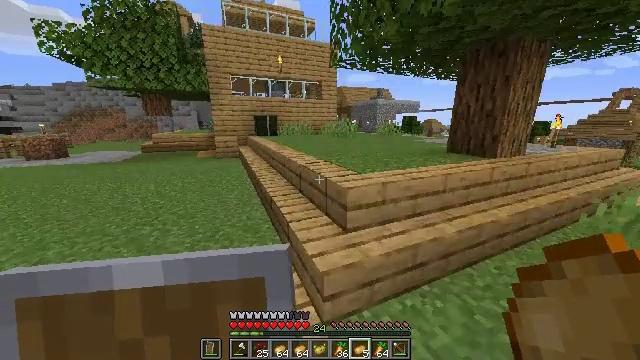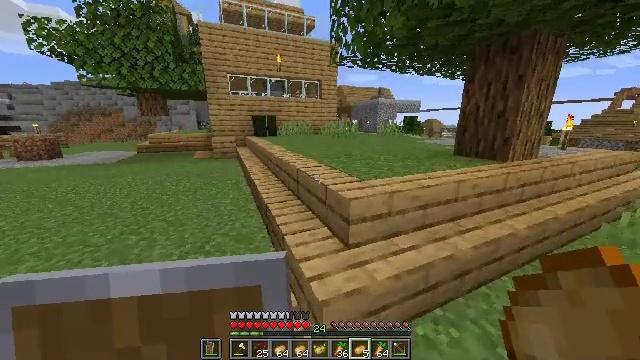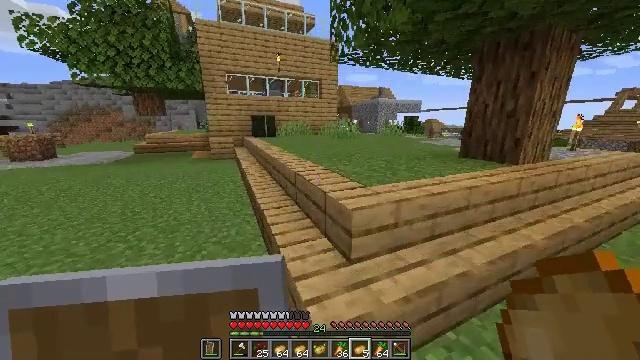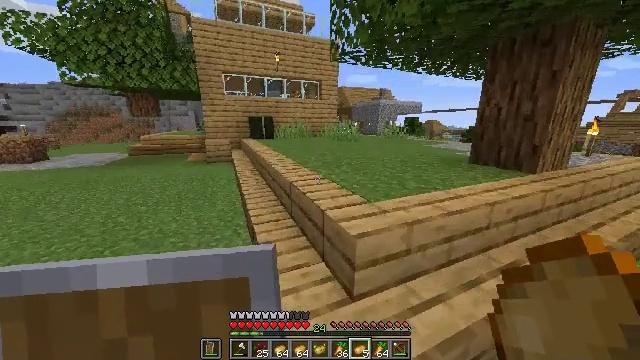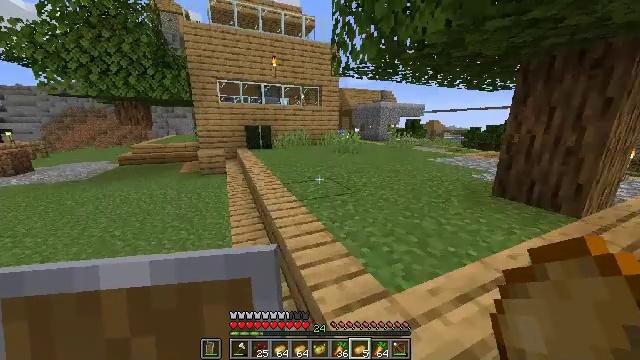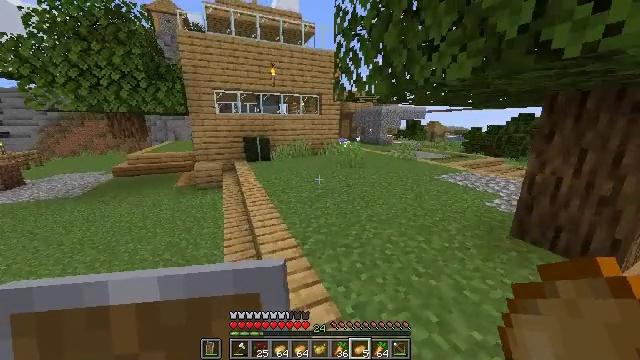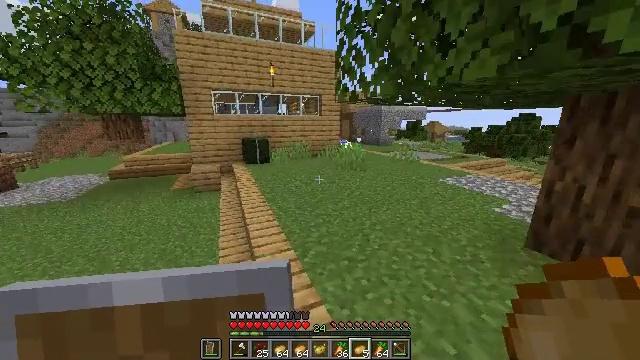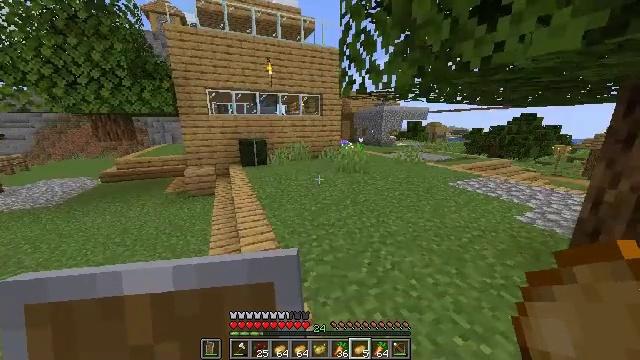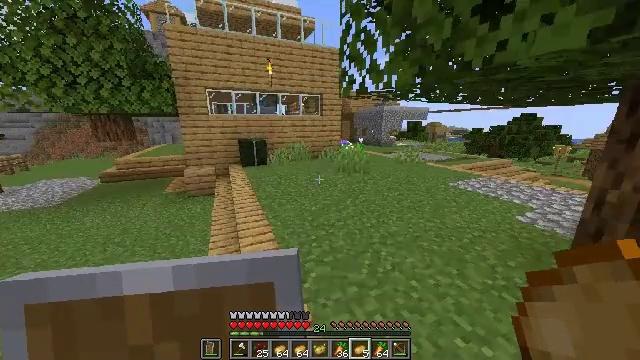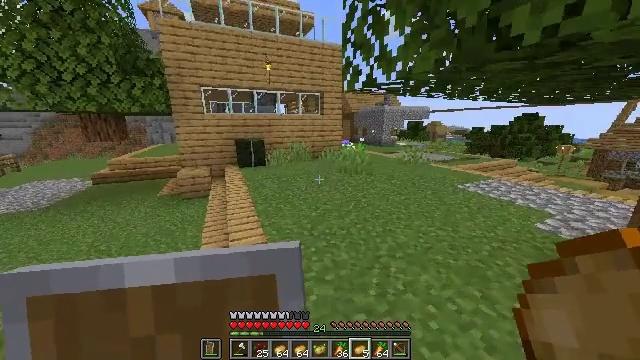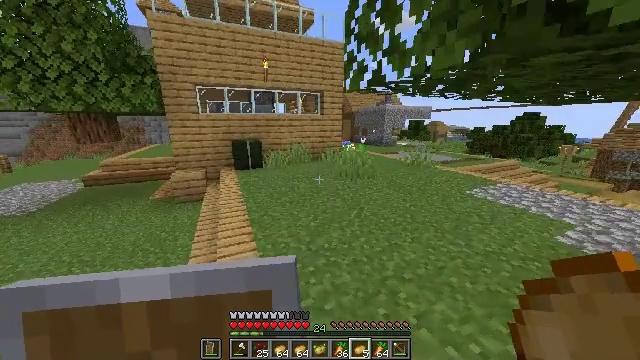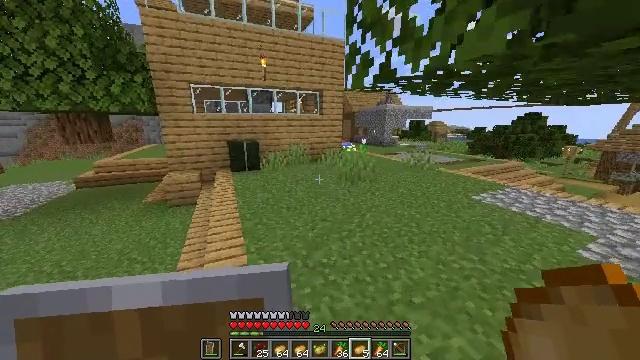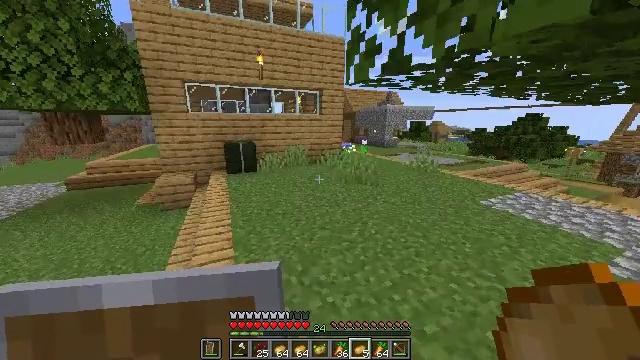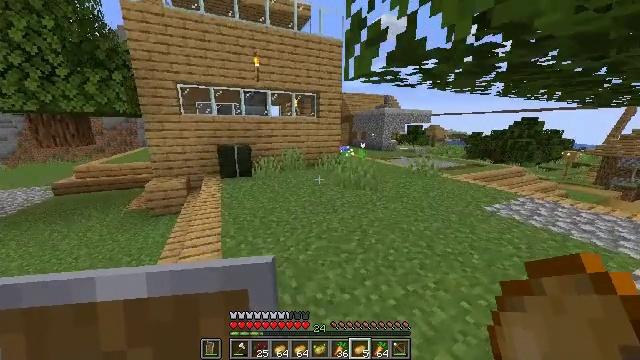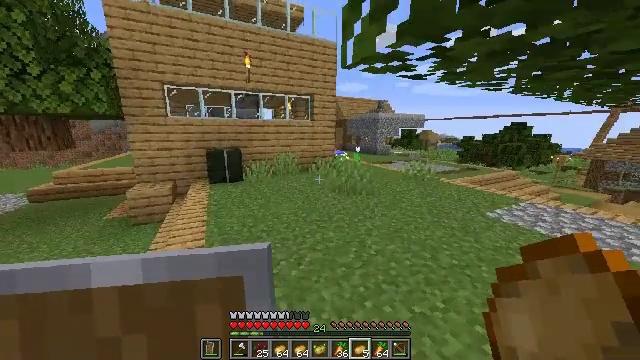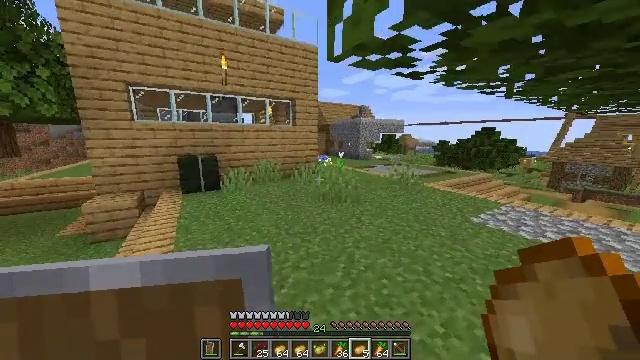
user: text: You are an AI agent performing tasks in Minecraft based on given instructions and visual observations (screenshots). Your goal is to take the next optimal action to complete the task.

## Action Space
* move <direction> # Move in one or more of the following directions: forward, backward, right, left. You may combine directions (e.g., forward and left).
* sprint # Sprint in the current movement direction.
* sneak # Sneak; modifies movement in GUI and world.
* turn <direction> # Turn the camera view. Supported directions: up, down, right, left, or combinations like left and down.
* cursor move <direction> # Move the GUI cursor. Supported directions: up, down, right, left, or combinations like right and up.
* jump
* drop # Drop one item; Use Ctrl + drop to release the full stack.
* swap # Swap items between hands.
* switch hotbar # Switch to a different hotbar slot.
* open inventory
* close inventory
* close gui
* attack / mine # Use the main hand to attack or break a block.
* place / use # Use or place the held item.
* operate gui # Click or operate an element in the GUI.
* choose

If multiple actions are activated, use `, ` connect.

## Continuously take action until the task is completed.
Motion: motion action
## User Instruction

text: Drop a poisonous potato.
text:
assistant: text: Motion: move forward
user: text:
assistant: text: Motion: move forward
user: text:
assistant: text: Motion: move forward, jump
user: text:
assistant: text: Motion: move forward, jump
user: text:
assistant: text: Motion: move forward, jump
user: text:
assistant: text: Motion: move forward, jump
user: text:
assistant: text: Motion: move forward, jump
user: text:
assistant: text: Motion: move forward
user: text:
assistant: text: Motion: move forward
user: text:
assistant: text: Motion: move forward
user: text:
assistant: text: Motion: move forward
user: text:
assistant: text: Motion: move forward
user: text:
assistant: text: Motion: move forward
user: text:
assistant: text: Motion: move forward, turn right
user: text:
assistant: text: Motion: move forward, turn right and up
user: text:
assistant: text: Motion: move forward, turn right
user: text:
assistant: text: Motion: move forward, turn right
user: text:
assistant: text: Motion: move forward, turn right, jump
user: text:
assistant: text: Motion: move forward, jump
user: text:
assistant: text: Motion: move forward
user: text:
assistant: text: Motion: move forward
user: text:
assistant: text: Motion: move forward
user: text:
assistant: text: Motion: move forward
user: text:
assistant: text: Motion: move forward, switch to hotbar 1
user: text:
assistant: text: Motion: move forward, switch to hotbar 1
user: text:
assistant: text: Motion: move forward, switch to hotbar 1
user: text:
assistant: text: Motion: move forward, switch to hotbar 1
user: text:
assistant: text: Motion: move forward, jump
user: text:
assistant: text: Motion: move forward, jump
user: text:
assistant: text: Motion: move forward, jump